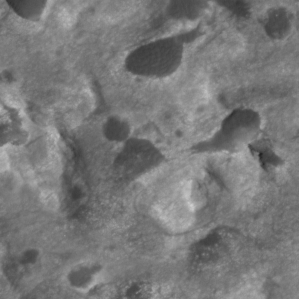
Label: non_frost